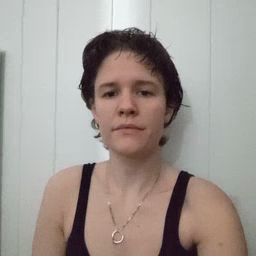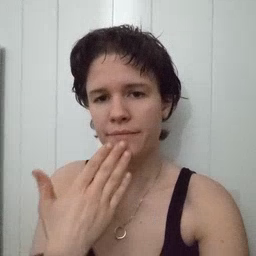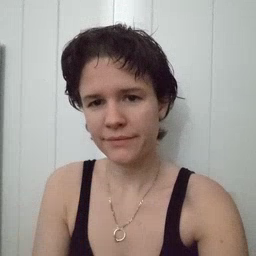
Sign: thankyou